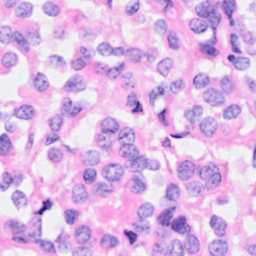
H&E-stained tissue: Breast